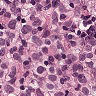
Metastatic tissue present: yes